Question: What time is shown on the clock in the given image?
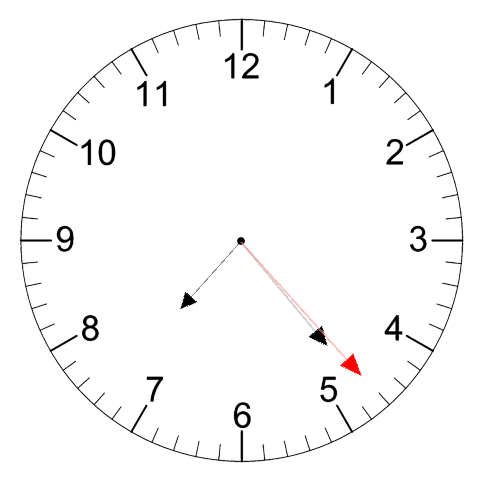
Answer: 07:23:23